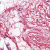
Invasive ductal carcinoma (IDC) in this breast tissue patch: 0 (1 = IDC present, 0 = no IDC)